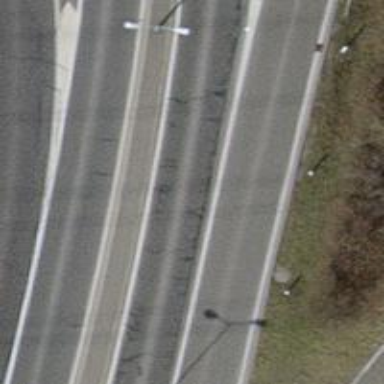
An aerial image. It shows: Asphalt motorway link.